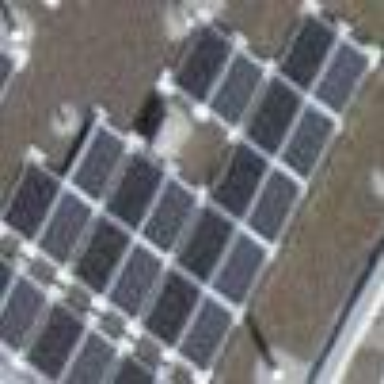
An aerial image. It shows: Solar power generator using photovoltaic panels.